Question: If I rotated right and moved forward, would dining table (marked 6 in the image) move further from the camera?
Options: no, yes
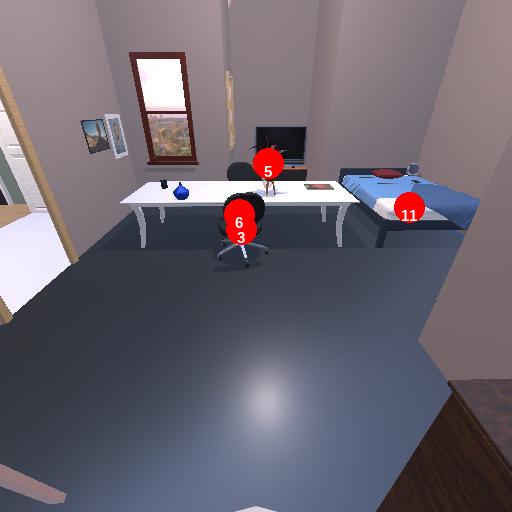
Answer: no